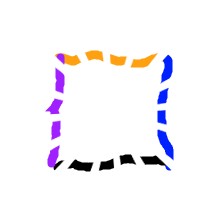
Shape: square